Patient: sex M, age 61
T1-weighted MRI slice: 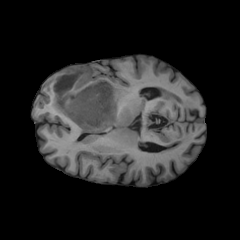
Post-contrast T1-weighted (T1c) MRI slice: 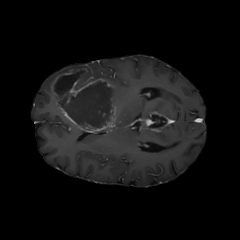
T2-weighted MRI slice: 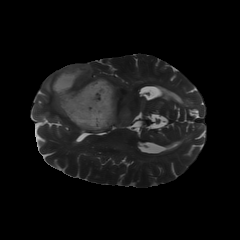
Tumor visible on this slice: yes
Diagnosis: Glioblastoma, IDH-wildtype
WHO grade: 4